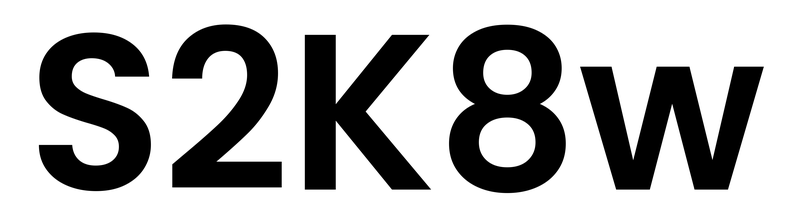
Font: Poppins-SemiBold